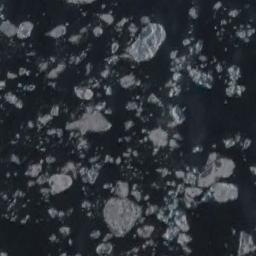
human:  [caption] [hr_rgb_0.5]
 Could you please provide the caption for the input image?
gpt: Many ice cubes of various sizes are scattered floating on the blue sea .

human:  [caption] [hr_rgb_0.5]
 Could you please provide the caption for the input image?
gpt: There are many ice on the dark blue sea .

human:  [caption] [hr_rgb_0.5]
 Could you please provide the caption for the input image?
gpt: A lot of sea ice of different sizes floats in the deep blue sea .

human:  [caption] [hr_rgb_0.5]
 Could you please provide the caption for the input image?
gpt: There are sea ice of different sizes .

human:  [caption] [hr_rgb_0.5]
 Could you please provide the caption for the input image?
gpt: There are many pieces of sea ice .